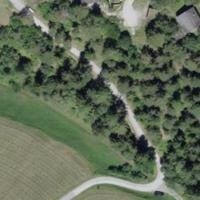
EUNIS habitat code: 44
Species observed at this site:
Tussilago farfara